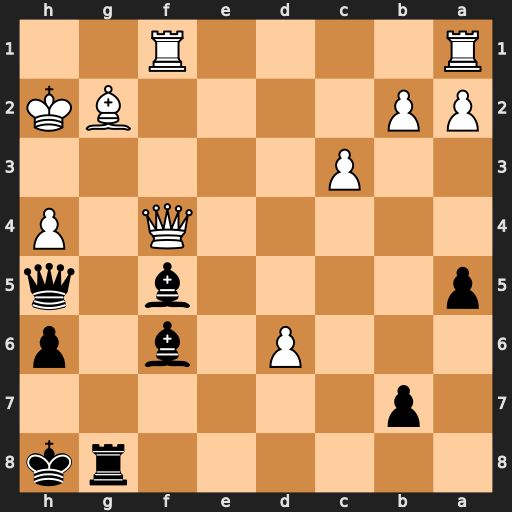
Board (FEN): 6rk/1p6/3P1b1p/p4b1q/5Q1P/2P5/PP4BK/R4R2
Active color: b
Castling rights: -
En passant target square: -
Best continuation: Bxh4 Kg1 Qg6 Qe5+ Rg7